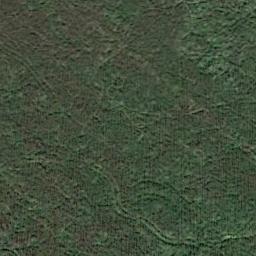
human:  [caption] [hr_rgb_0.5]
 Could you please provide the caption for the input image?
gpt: There is no grass in some parts of the meadow .

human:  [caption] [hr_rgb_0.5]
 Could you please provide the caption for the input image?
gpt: The entire image is dominated by grass .

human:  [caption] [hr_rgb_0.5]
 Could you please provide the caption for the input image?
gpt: This meadow has different sparsity in different places .

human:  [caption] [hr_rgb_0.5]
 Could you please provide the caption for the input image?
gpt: Sparse grass growing on the lawn, Exposing the brown ground .

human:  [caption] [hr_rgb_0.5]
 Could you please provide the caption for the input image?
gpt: A dense meadow with many green grass .